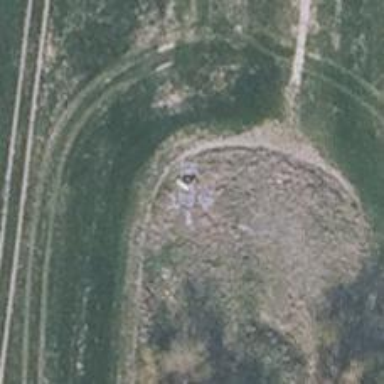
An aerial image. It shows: Hunting stand.